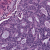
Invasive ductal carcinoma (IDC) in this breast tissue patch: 1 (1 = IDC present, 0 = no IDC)